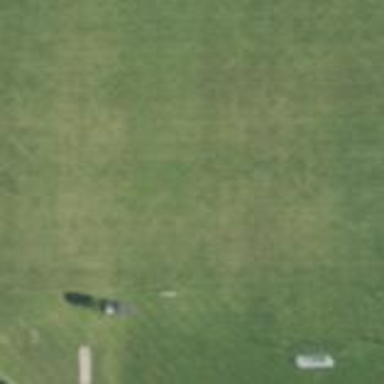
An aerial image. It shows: Grass pitch designated for American football.